Field crop: maize
Growth stage: 2
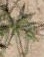
Species: salsola